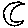
Label: moon